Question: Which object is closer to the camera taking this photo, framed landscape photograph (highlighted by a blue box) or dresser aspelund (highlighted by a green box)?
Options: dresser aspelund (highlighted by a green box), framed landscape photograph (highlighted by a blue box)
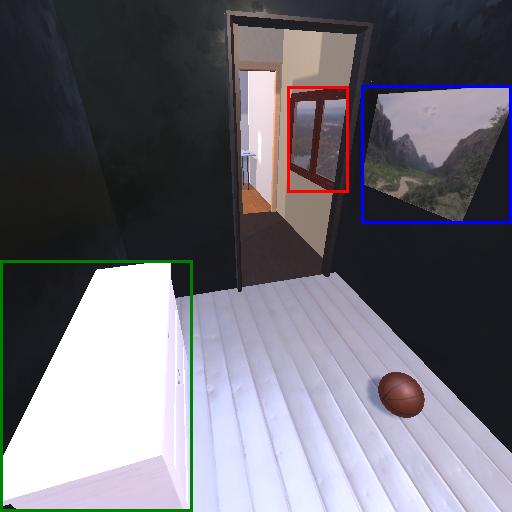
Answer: dresser aspelund (highlighted by a green box)